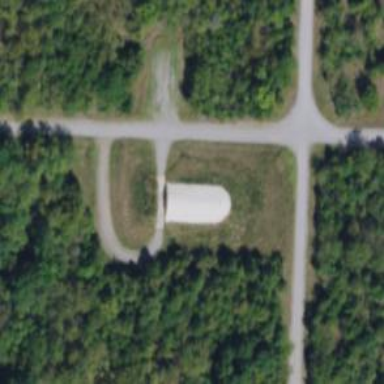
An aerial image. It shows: Military bunker for protection and defense.